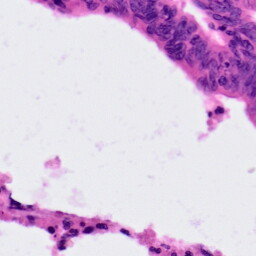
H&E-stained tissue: Colon